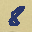
Label: 8